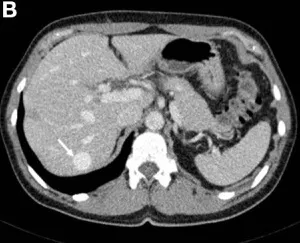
Venous phase.
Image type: radiology (ct)